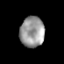
Tissue: prostate
Cell type: T cells
Senescence score: 0.7511
Nuclear area (px): 737
Mean DAPI intensity: 151.963